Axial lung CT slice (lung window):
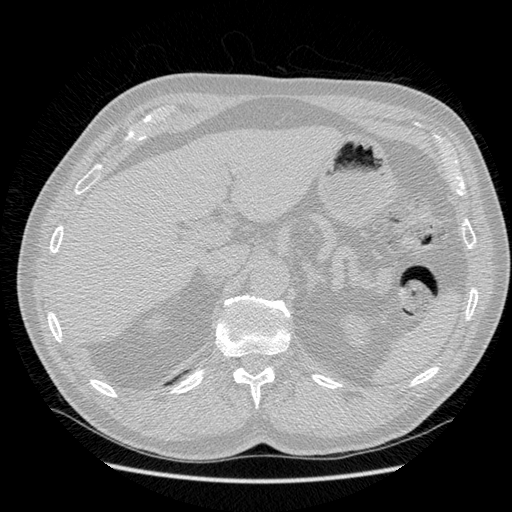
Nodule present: no